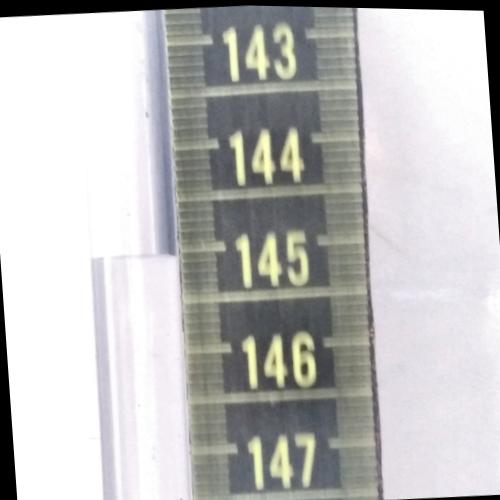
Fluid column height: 145.1 cm